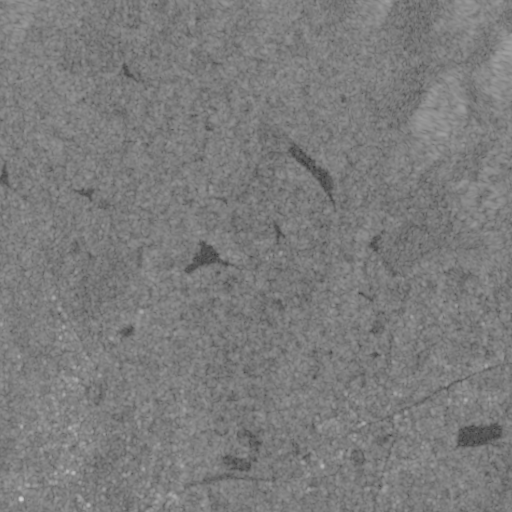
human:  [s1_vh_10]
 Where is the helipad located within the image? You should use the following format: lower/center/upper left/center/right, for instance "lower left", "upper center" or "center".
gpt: The helipad is located in the lower right of the image.
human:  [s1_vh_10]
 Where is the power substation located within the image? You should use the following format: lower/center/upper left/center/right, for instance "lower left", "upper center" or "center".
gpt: The power substation is located in the lower left of the image.
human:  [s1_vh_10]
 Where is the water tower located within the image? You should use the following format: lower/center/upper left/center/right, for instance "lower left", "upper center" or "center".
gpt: The water tower is located in the lower left of the image.
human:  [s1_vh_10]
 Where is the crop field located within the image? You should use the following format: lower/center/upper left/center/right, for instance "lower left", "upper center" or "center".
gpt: There is no crop field in the image.

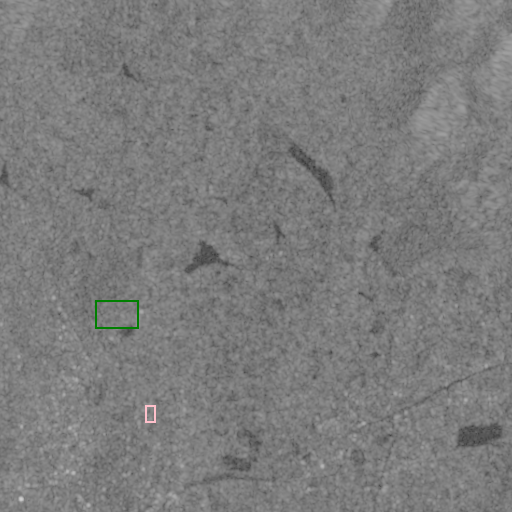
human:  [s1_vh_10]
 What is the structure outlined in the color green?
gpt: The structure outlined in green is a park.
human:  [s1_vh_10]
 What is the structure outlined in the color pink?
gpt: The structure outlined in pink is a power substation.
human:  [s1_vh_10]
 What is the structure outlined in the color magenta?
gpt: There is no magenta outline.